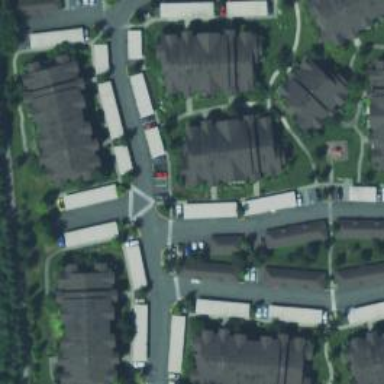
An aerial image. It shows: Living street.